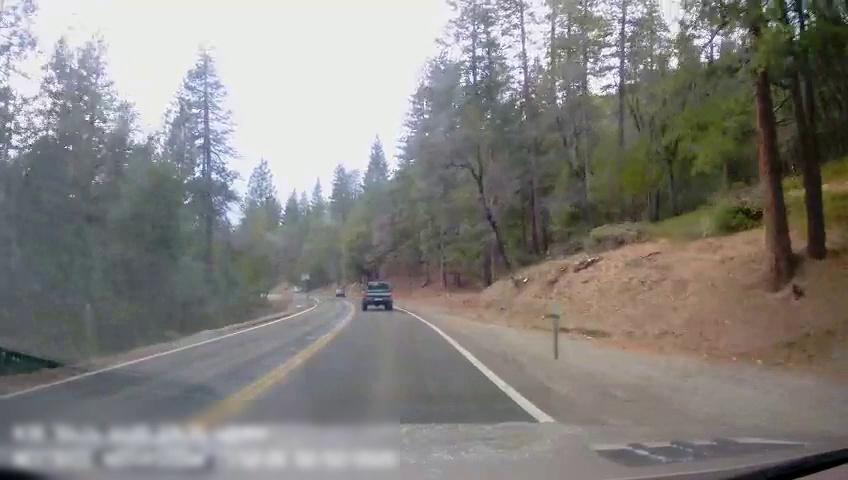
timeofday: Day
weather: Sunny
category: Drivable Space
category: Vehicles | Truck
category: Lanes | Current Lane
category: Lanes | Opposite Lane
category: Lanes | Opposite Lane
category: Lanes | Opposite Lane